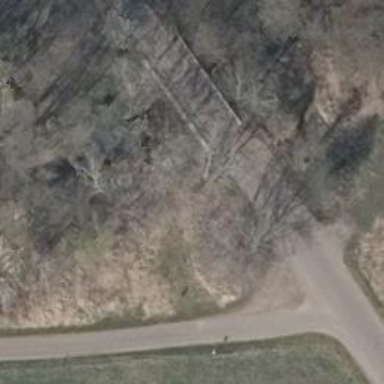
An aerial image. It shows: Unclassified road with asphalt surface is on bridge.